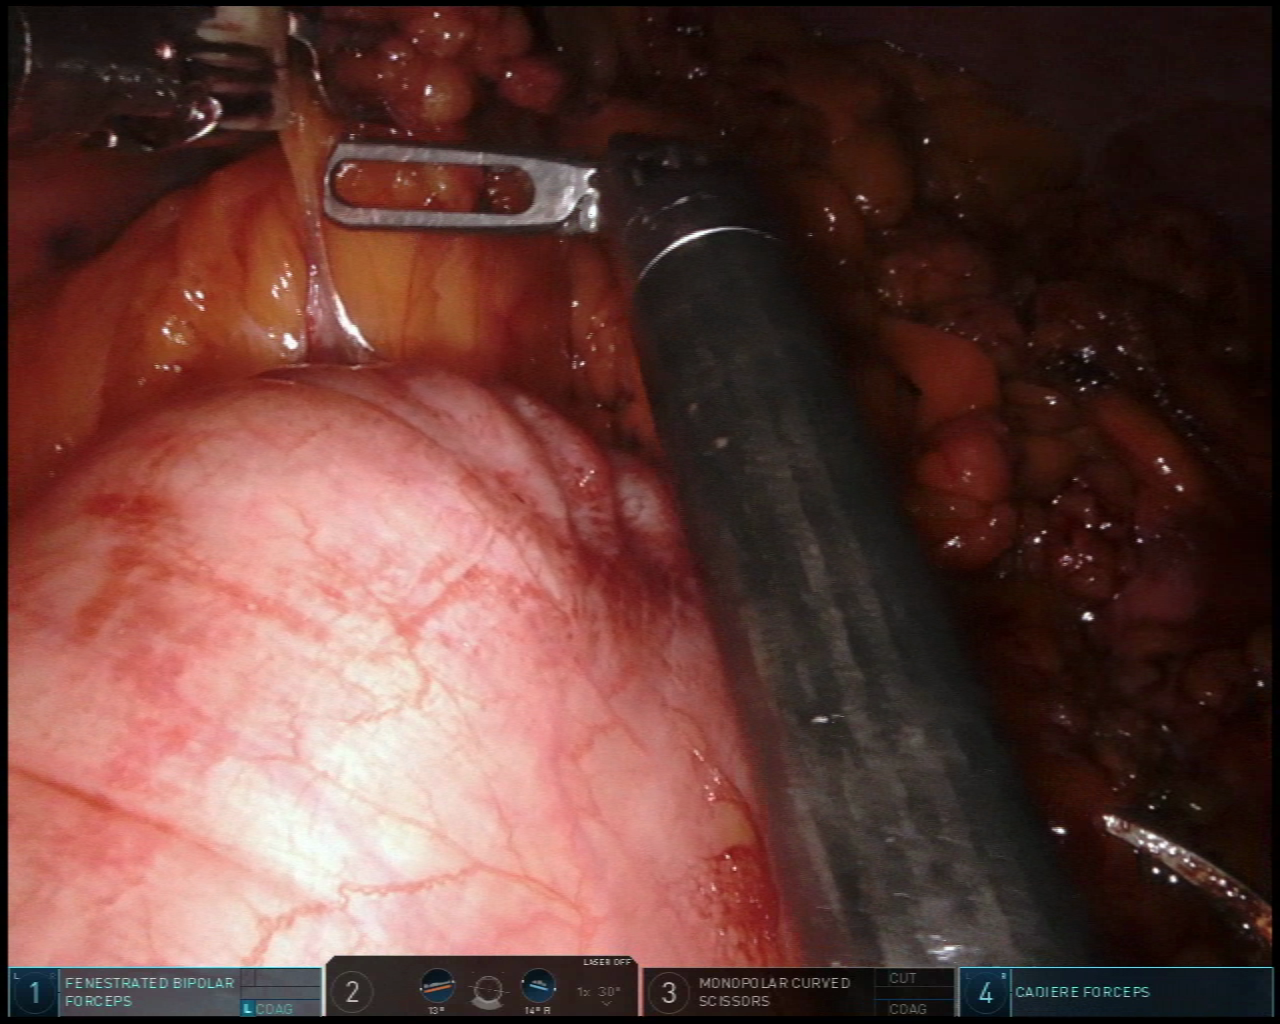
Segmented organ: colon
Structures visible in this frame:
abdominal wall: no
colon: yes
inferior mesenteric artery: no
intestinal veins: no
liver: no
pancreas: no
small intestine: no
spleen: no
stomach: no
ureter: no
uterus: no
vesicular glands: no